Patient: sex M, age 72
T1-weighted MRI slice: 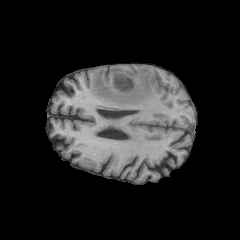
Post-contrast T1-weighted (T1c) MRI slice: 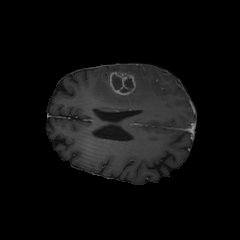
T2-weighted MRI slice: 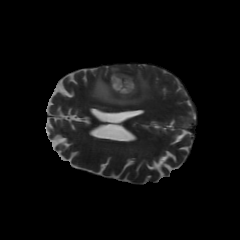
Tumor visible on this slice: yes
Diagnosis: Glioblastoma, IDH-wildtype
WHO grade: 4